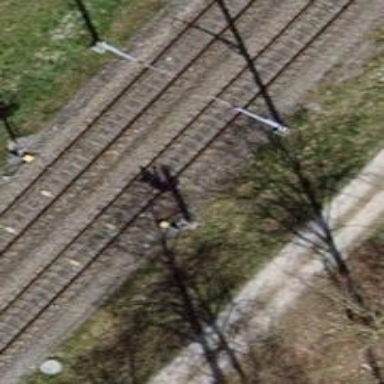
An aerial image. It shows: Railway signal.